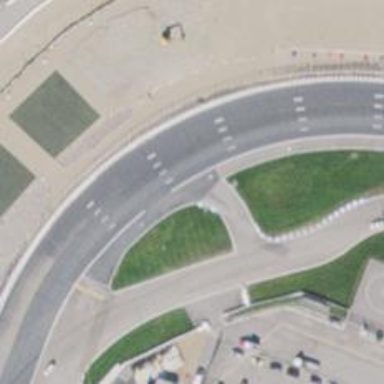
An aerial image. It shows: Motor sport raceway with asphalt surface.